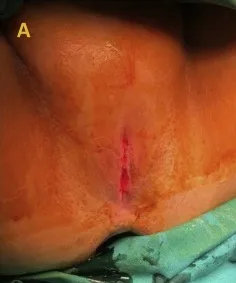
Findings during Vaginal Reconstruction Surgery of patient with Labial Synechiae, with a history of Turner Syndrome. (A) The outer appearance of patient's vagina before reconstruction was made.
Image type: medical_photograph (other_medical_photograph)